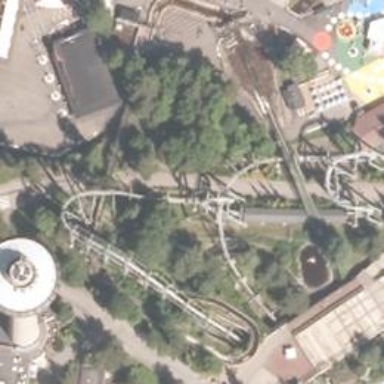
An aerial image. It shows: Miniature railway attraction with roller coaster.